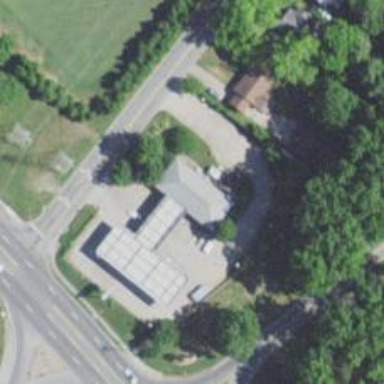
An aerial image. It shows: Convenience shop.